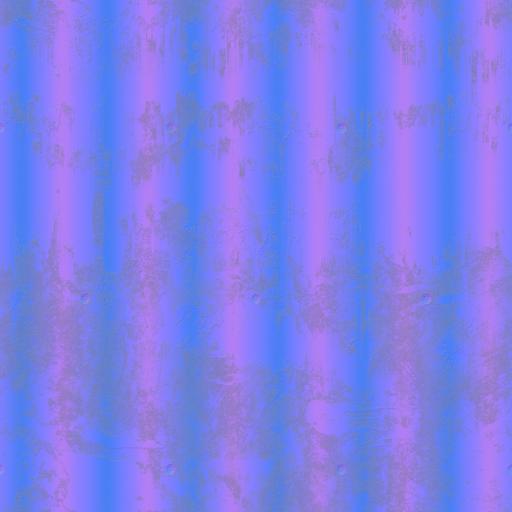
corrugated steel paint painted scratched screws scuffed white